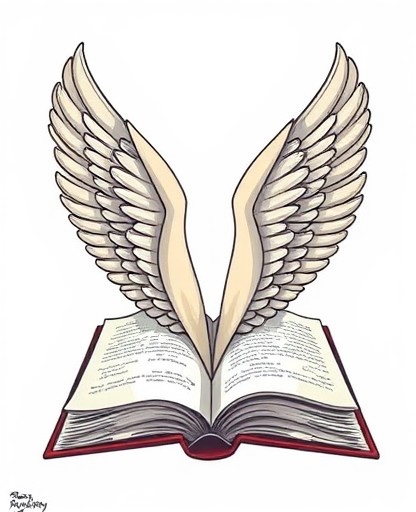
Category: Graduation